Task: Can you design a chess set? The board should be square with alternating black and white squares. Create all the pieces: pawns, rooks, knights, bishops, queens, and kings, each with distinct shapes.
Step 4398:
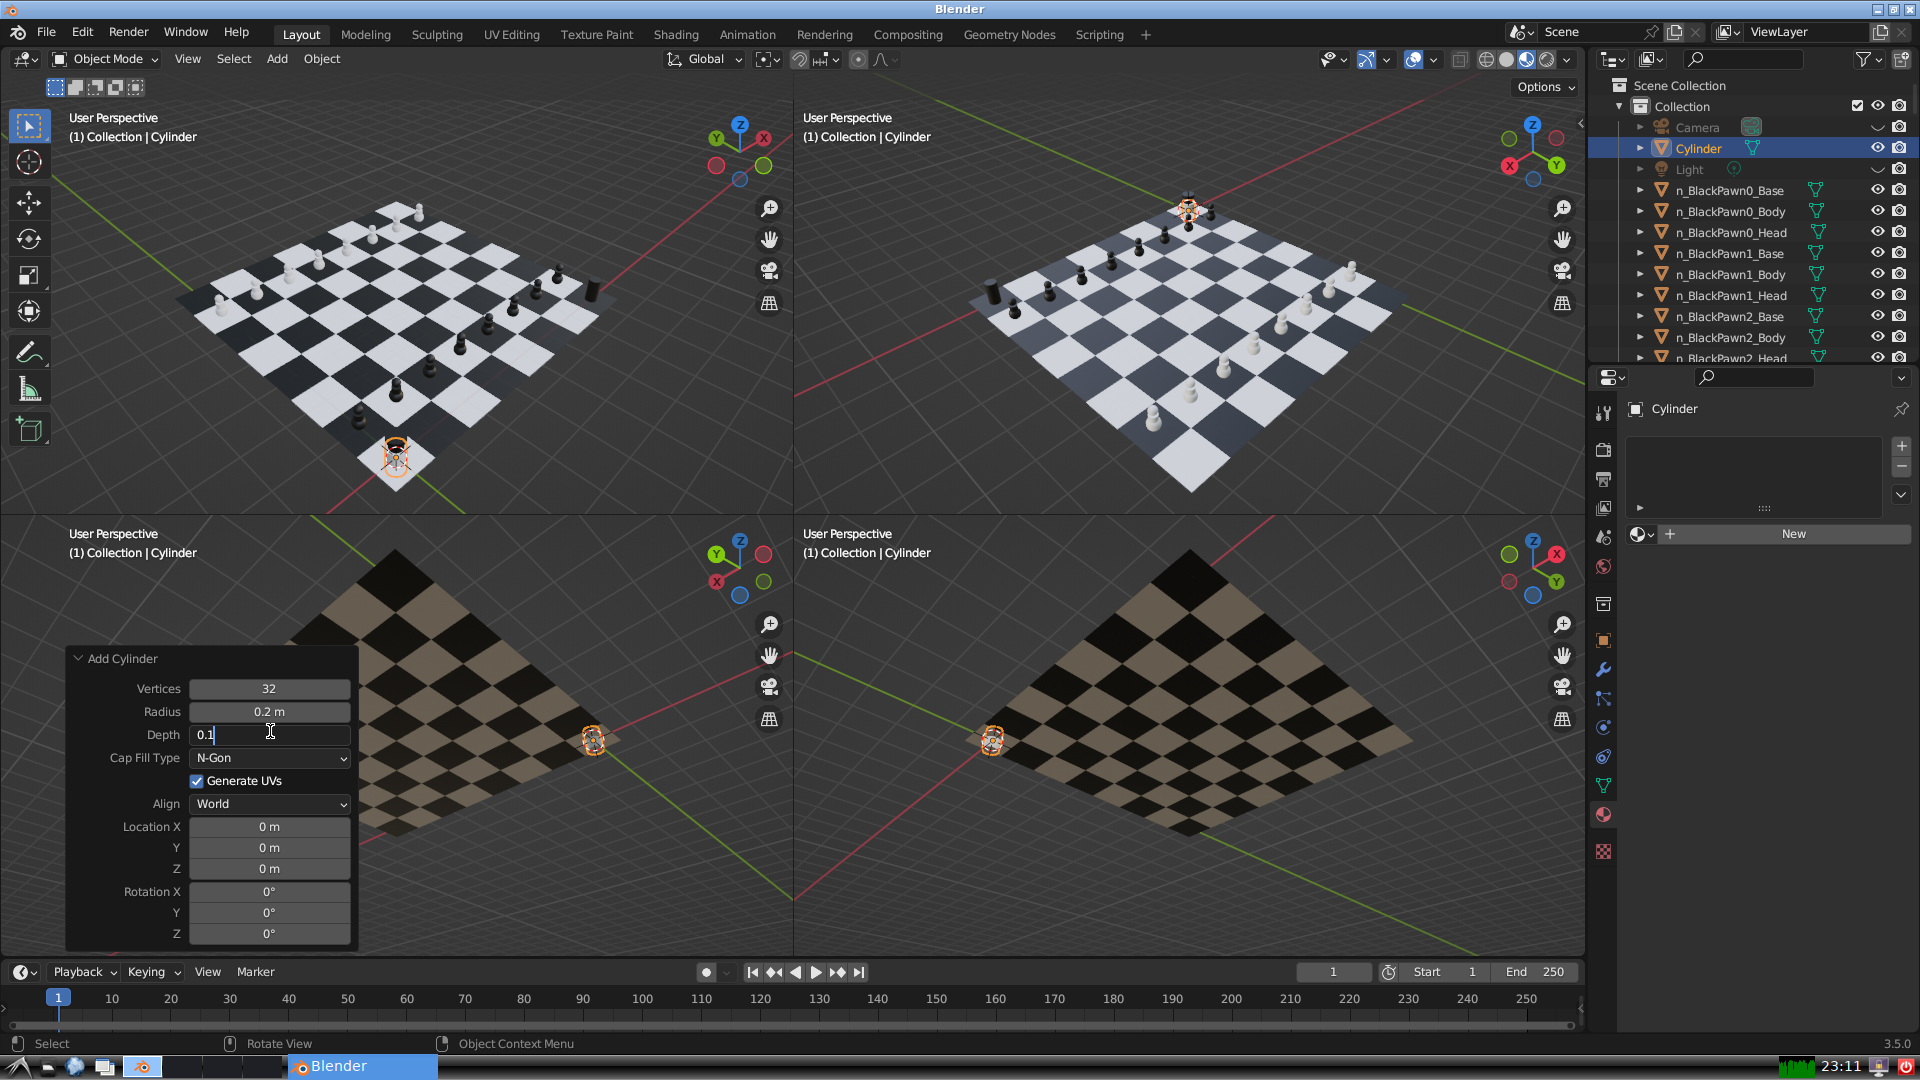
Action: {"key_press": ['Return']}